Question: I tried to run a example from Head first java book - second edition (page 152). Its a game puzzle. Which targets Dotcoms(string) in grid to sunk them. But when I tried to run this puzzle I got an error. I only got this error when I tried to sunk last dotCom(String) in grid. Suppose I have three string in grid like as below given picture. So when I started to give inputs I am able to remove(hit) first two strings(as they add in arrayList) but When I try to remove last string(a string which added last in Arraylist), then got error. Sample code and console log is given below.
So why I got this error and how to remove this error.

'''
class DotComBust{
private GameHelper helper = new GameHelper();
private ArrayList<DotCom> dotComList = new ArrayList<DotCom>();
private int numofguesses=0;
private void setUpGame(){
DotCom one = new DotCom();
one.setNames("Pets.com");
DotCom two = new DotCom();
two.setNames("eToys.com");
DotCom three = new DotCom();
three.setNames("Go2.com");
dotComList.add(one);
dotComList.add(two);
dotComList.add(three);
System.out.println("your goal is sunk three dot coms");
System.out.println("Pets.com, eToys.com, Go2.com");
System.out.println("Try to sink them all in fewest number of guesses");
for(DotCom dotComToSet : dotComList){
ArrayList<String> newLocation = helper.placeDotCom(3);
dotComToSet.setLocationCells(newLocation);
}
}
private void startPlaying(){
while(!dotComList.isEmpty()){
String userGuess = helper.getUserInput("Enter a guess");
checkUserGuess(userGuess);
}
finishGame();
}
private void checkUserGuess(String userGuess){
numofguesses++;
String result = "miss";
for(DotCom dotComToTest : dotComList){
result = dotComToTest.checkYourself(userGuess);
if(result.equals("hit")){
break;
}
if(result.equals("kill")){
dotComList.remove(dotComToTest);
}
}
System.out.println(result);
}
private void finishGame(){
System.out.println("All the dotcoms are dead your stock is worthless");
if(numofguesses<=18){
System.out.println("It only took you" + numofguesses + "guesses");
System.out.println("You got out before your option sank");
}else{
System.out.println("Took you long enough" + numofguesses + "guesses");
System.out.println("Fish are dancing with your option");
}
}
public static void main(String[] args) {
DotComBust game = new DotComBust();
game.setUpGame();
game.startPlaying();
}
}
'''
Error
'''
Exception in thread "main" java.util.ConcurrentModificationException
at java.util.ArrayList$Itr.checkForComodification(Unknown Source)
at java.util.ArrayList$Itr.next(Unknown Source)
at DotComBust.checkUserGuess(DotComBust.java:77)
at DotComBust.startPlaying(DotComBust.java:68)
at DotComBust.main(DotComBust.java:106)
'''
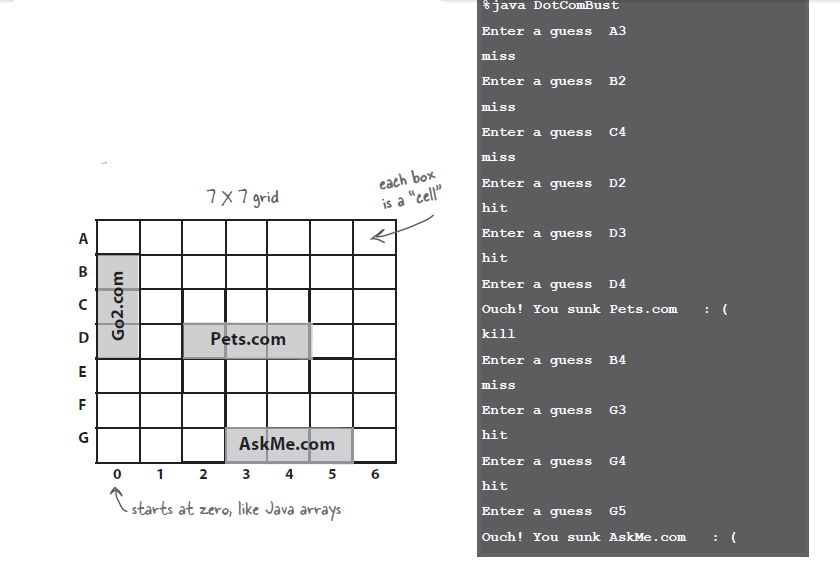
Answer: I assume you may have another drawing thread running at the same time?
In this case use a thread-safe implementation of the 'List' called 'CopyOnWriteArrayList':
'private ArrayList<DotCom> dotComList = new CopyOnWriteArrayList<DotCom>();'